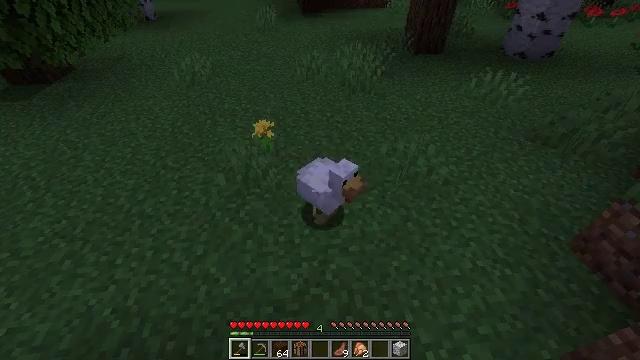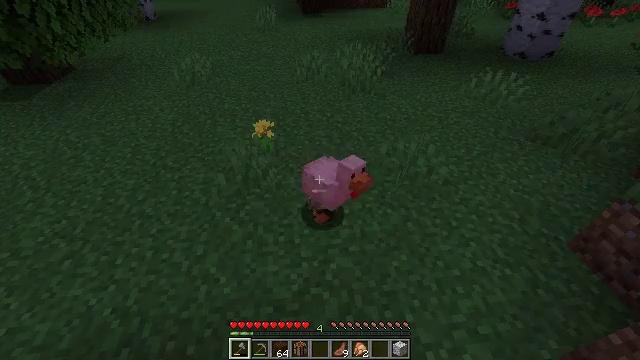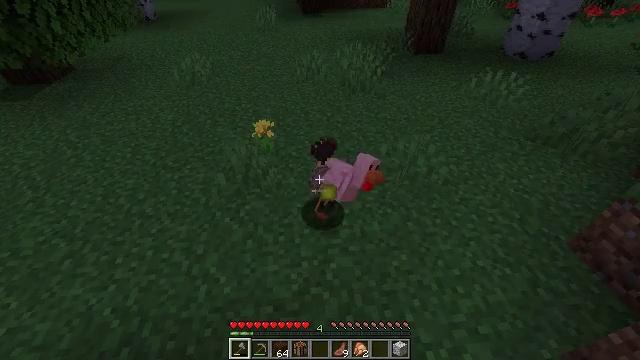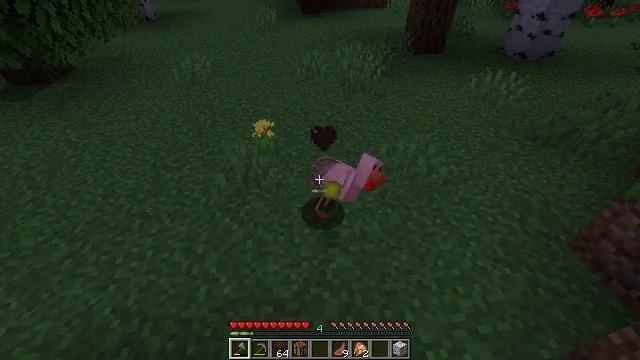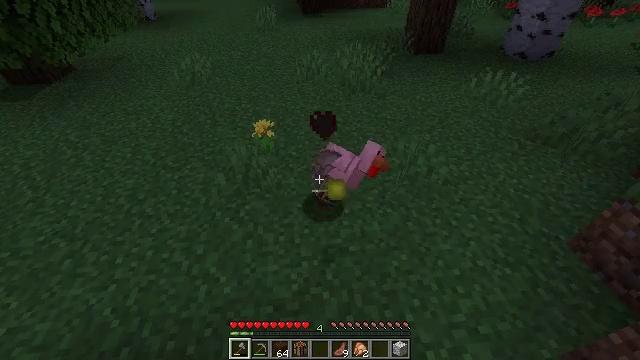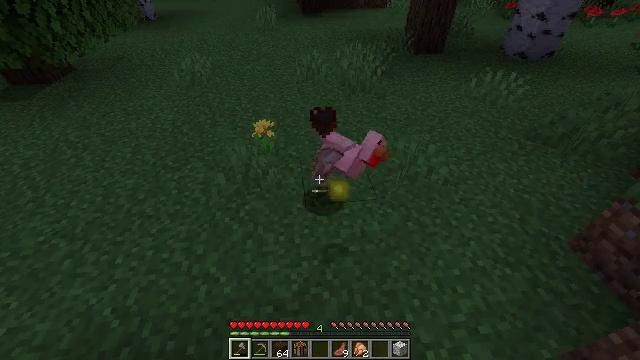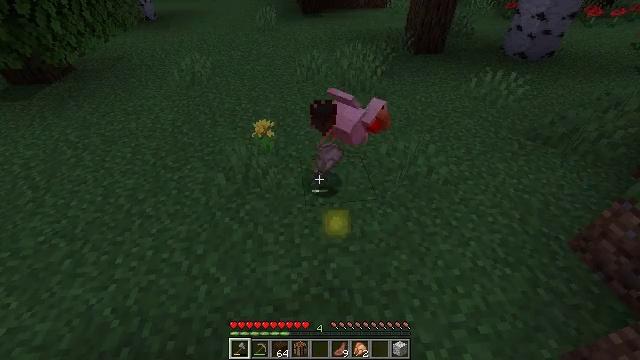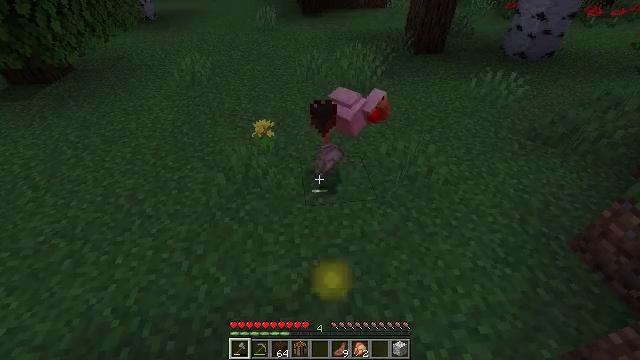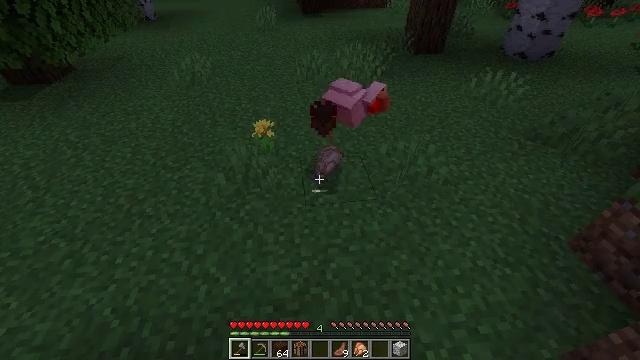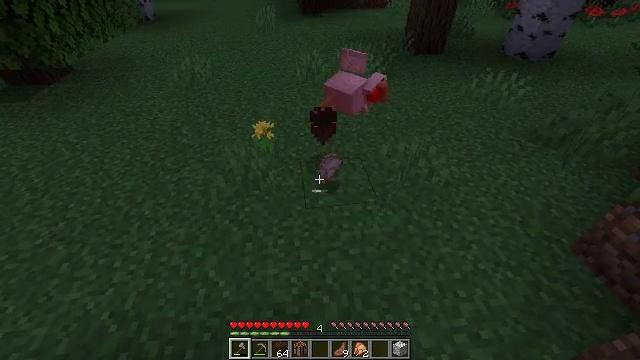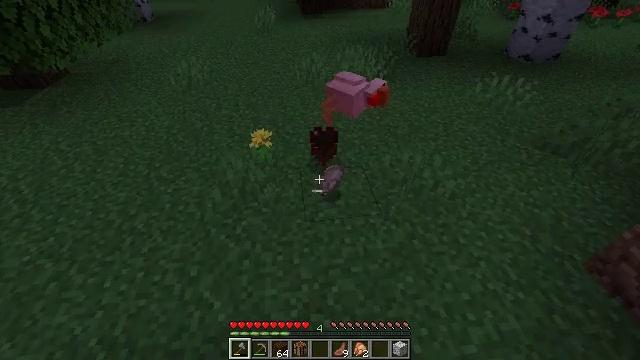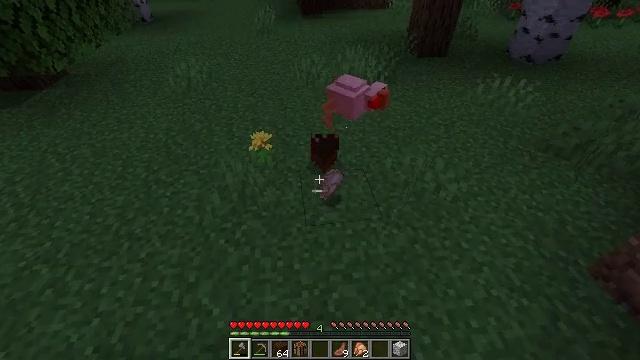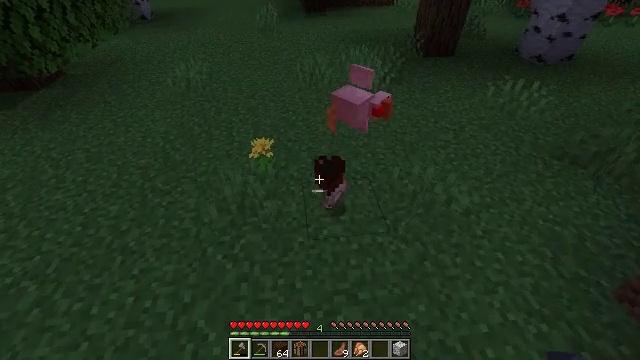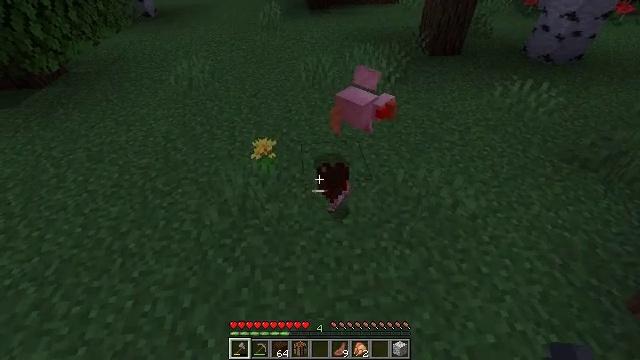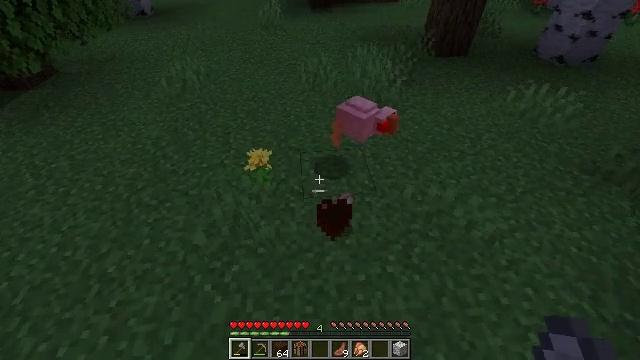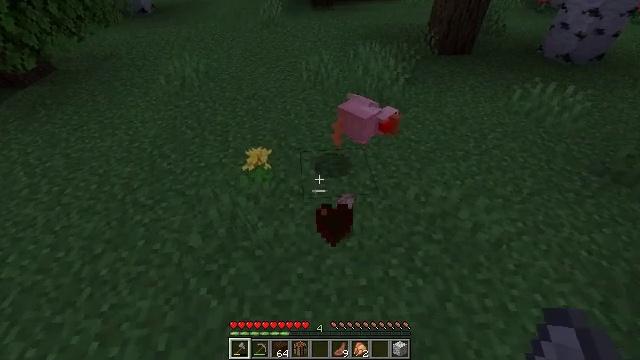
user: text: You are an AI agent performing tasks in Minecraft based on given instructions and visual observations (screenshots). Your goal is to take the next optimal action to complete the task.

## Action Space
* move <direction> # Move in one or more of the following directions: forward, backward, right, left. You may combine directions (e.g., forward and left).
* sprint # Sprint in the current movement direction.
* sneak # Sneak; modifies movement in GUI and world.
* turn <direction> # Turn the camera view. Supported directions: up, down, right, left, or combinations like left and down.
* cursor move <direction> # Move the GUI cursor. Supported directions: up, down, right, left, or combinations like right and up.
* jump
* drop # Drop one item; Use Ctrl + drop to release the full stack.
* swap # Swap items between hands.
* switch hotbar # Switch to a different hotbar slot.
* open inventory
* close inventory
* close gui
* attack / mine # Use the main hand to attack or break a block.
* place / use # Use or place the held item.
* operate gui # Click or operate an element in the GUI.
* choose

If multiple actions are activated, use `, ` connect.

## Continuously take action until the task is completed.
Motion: motion action
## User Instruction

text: Collect the red bed into your inventory.
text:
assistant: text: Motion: no_op
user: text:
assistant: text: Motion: no_op
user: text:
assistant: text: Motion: no_op
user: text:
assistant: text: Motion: no_op
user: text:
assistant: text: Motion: no_op
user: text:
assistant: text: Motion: no_op
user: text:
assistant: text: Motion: no_op
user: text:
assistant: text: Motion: no_op
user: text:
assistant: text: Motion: move forward
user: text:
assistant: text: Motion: move forward
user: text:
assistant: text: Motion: move forward
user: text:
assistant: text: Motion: move forward
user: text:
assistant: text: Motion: move forward
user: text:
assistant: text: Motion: move forward
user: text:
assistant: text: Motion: move forward
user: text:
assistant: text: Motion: move forward
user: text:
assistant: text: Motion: move forward, turn left
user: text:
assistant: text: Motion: move forward
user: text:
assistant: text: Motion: move forward, turn left
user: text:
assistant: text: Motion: move forward, turn left
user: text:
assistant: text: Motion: move forward, turn left and up
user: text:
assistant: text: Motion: move forward, turn left and up
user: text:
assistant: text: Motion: move forward, turn left and up
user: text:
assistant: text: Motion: move forward, turn left and up
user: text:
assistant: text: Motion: move forward and move left, turn left and up
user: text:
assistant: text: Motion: move forward and move left, turn left and up
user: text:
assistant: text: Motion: move forward and move left, turn left and up
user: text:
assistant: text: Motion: move forward and move left, turn left
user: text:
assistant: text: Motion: move forward
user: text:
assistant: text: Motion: move forward